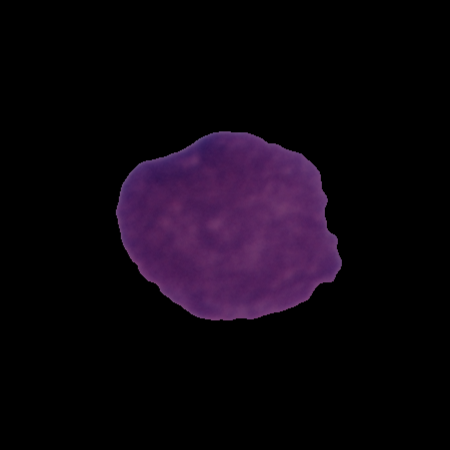
Label: cancer